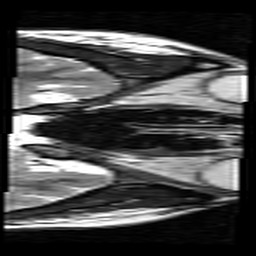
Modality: T2w
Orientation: axial
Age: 28
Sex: female
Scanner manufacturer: siemens
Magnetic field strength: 3 T
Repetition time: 7 s
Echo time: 0.085 s